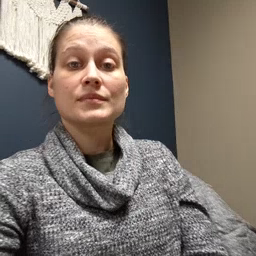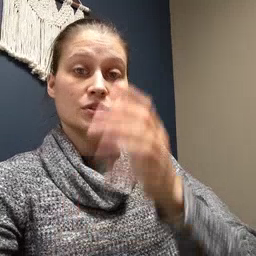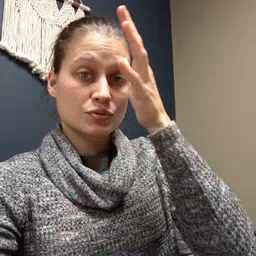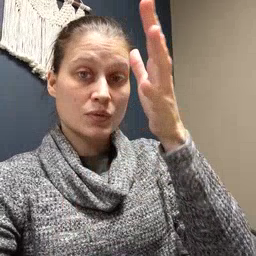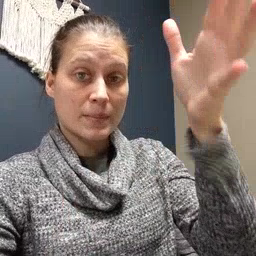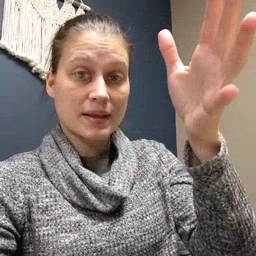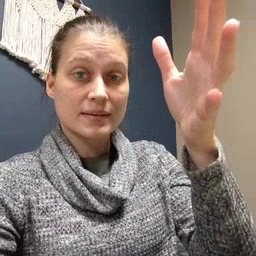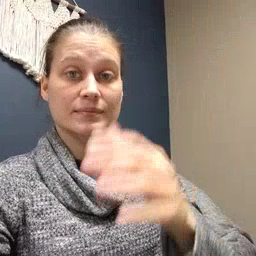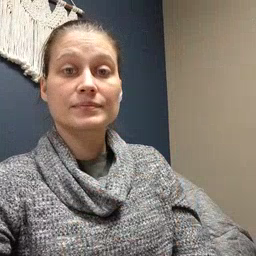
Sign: grandpa